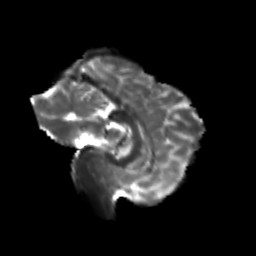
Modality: T2w
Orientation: sagittal
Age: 21
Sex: male
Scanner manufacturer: siemens
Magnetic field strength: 3 T
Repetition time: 3.5 s
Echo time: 0.104 s